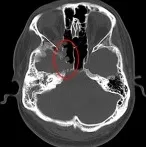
Preoperative and postoperative imaging features of the patient. Follow-up CT scanned 3 weeks after surgery shows tumor recurrence.
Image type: radiology (ct)